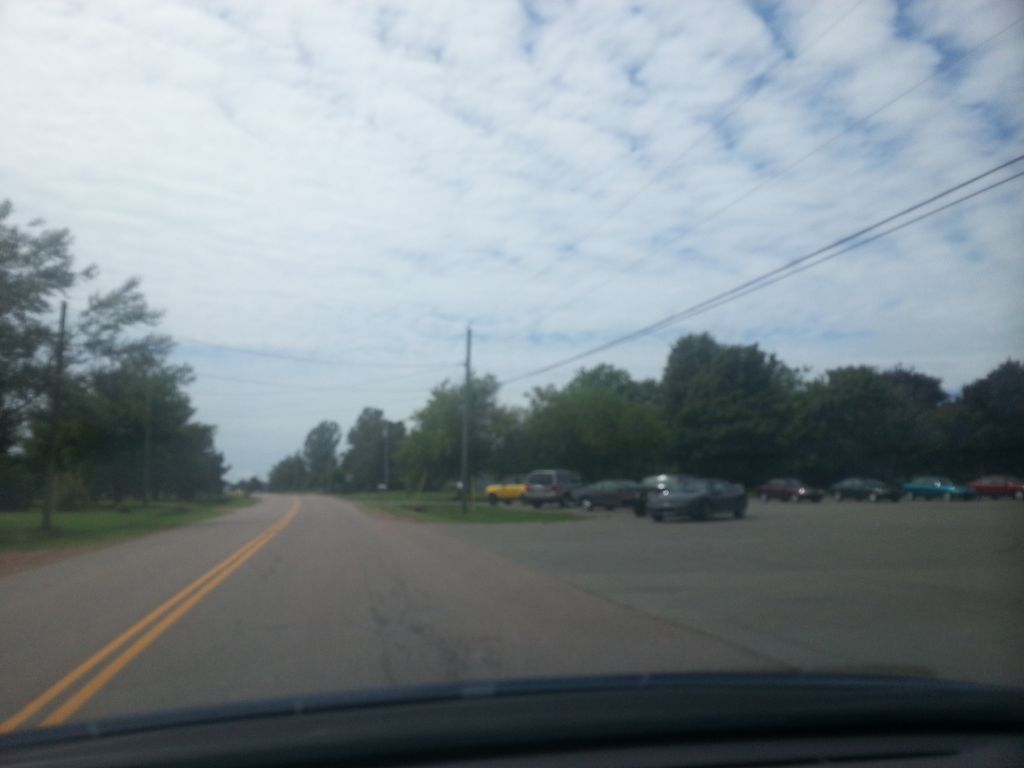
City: charlottetown